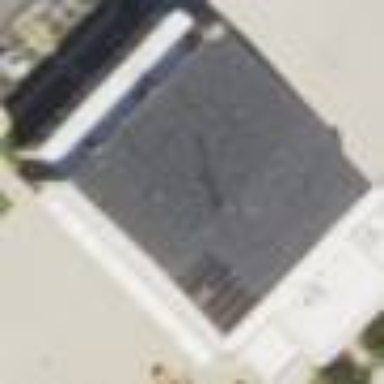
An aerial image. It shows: Historic hangar building at airport.